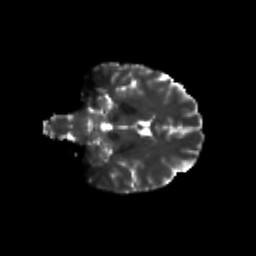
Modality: T2w
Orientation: coronal
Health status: healthy
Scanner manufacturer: philips
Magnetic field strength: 3 T
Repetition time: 9.75 s
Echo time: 0.092 s